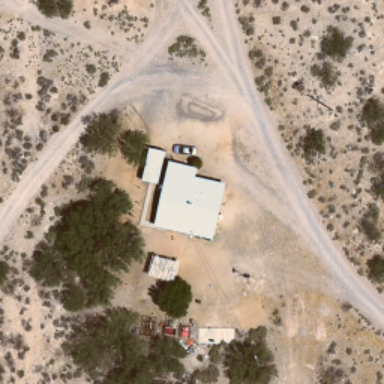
A house is surrounded by sands and bushes in the sparse residential area .